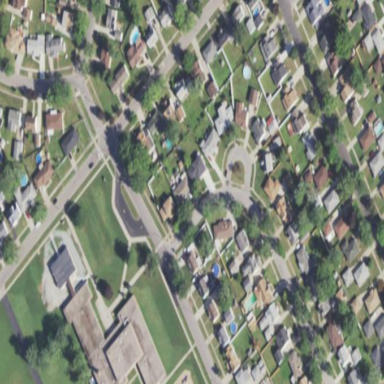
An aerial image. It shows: Residential area consisting of single-family homes.